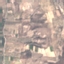
Land use / land cover class: PermanentCrop